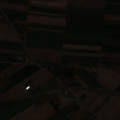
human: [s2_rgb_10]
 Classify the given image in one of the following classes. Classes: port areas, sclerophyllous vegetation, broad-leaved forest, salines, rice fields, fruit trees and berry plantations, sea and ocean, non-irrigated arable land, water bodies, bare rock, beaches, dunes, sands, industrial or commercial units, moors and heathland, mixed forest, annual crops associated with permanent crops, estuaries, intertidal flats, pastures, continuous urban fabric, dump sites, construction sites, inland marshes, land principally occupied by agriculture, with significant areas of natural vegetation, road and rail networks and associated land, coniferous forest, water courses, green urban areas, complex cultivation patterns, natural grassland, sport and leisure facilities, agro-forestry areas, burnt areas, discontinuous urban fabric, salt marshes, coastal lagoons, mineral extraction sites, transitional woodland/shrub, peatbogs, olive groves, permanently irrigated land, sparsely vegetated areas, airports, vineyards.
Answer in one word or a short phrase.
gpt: non-irrigated arable land, complex cultivation patterns